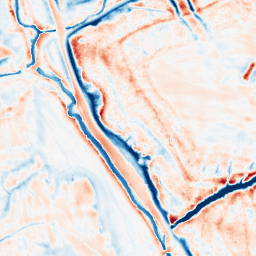
Category: edge_preserving
Decomposition family: bilateral
Decomposition parameters: d: 21
sigma_color: 75
sigma_space: 25
Upsampling method: regularized
Upsampling parameters: scale: 2
lambda_reg: 0.01
Upsampling scale: 2